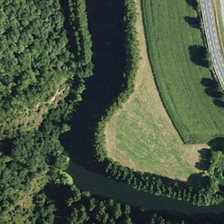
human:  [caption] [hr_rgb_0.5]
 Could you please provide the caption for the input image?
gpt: a large number of tall trees were planted along the river .

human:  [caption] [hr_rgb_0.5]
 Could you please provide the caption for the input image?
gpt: there is a road next to the green farmland .

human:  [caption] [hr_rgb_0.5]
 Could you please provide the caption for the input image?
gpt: a large number of tall trees were planted along the river .

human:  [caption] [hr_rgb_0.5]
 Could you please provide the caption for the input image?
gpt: there is a road next to the green farmland .

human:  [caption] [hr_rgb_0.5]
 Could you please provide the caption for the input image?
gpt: a large number of tall trees were planted along the river .